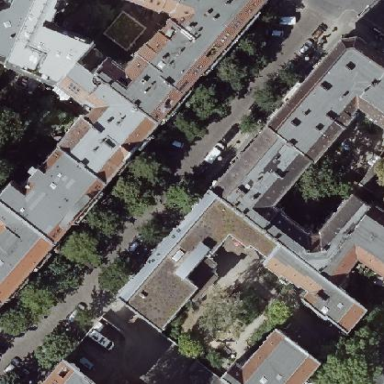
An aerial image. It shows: Building consisting of apartments with double saltbox roof shape.